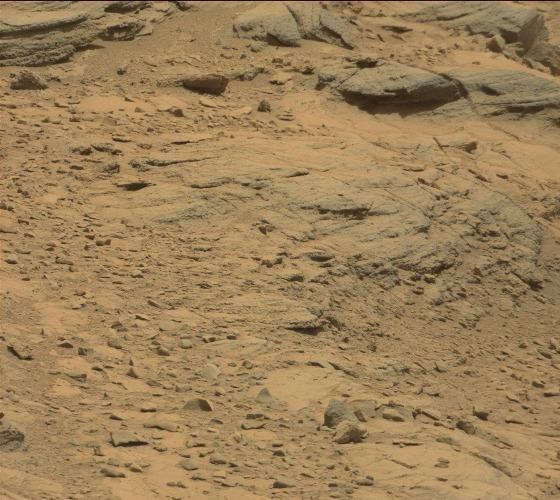
Terrain classes present: Bedrock, Gravel / Sand / Soil, Rock, Shadow